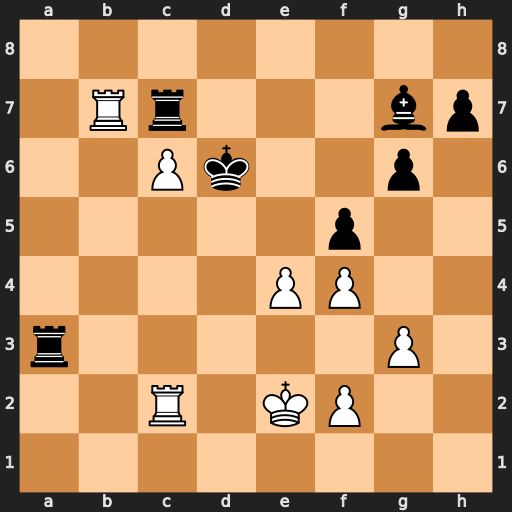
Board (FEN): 8/1Rr3bp/2Pk2p1/5p2/4PP2/r5P1/2R1KP2/8
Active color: w
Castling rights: -
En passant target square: -
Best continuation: e5+ Ke6 Rxc7